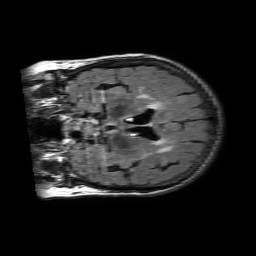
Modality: FLAIR
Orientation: coronal
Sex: female
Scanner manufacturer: philips
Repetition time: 11 s
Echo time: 0.125 s